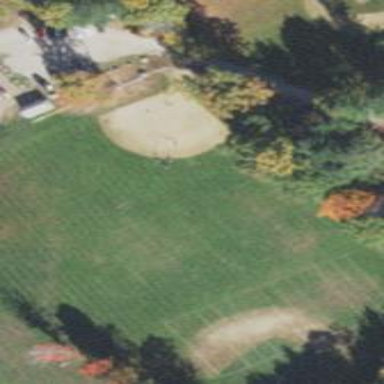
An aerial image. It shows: Baseball pitch for leisure land activities.